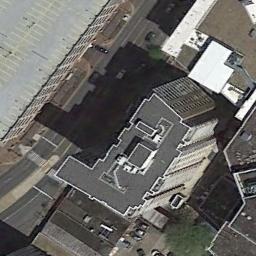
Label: commercial_area